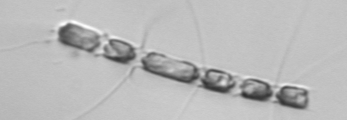
Label: Chaetoceros_didymus